The trace is the raw vibration amplitude of a rotating bearing as a function of time. Classify the bearing condition as one of: normal, inner_race, outer_race, ball.
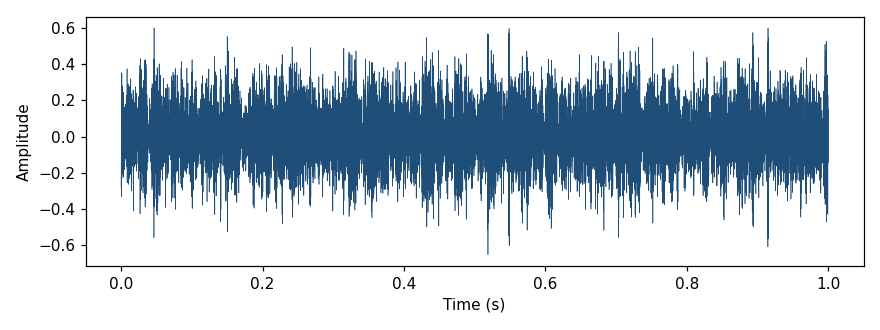
Answer: outer_race